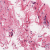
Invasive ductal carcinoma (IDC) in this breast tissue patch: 0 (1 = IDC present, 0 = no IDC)